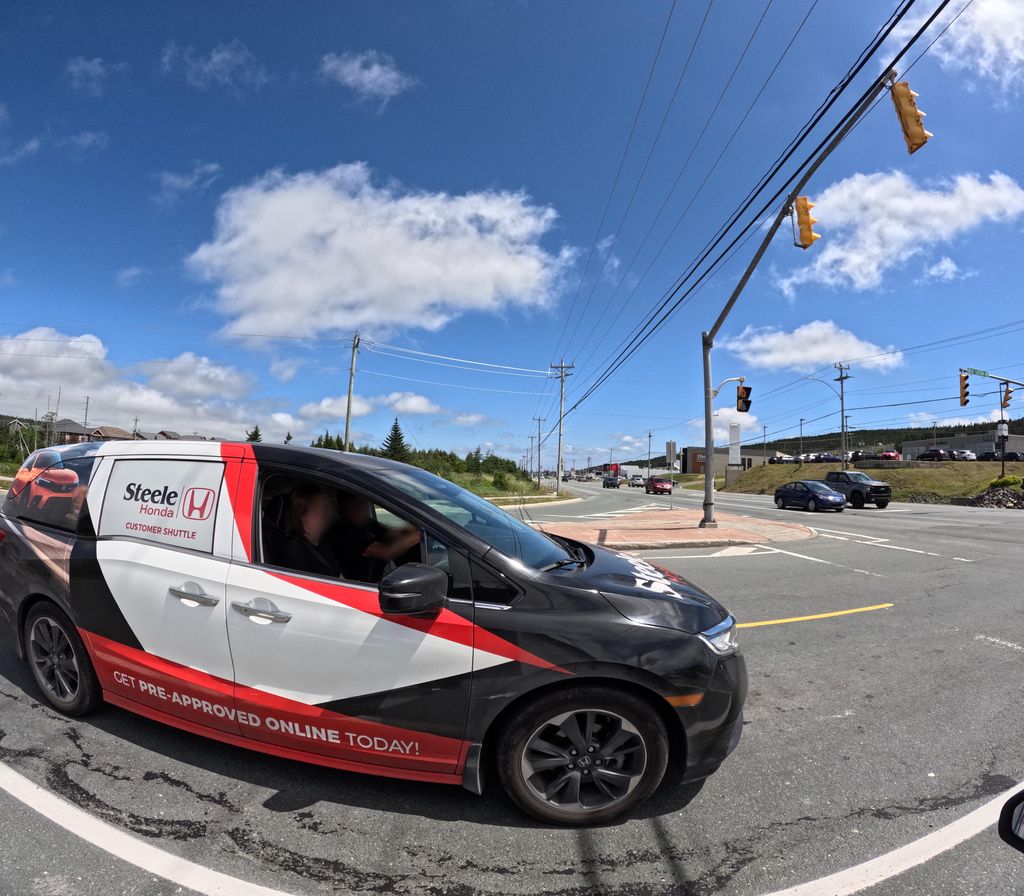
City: st_johns